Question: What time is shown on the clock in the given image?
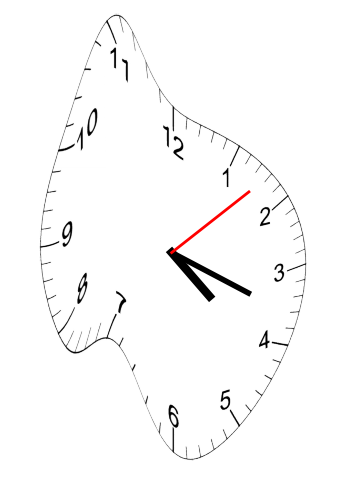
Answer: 04:18:08